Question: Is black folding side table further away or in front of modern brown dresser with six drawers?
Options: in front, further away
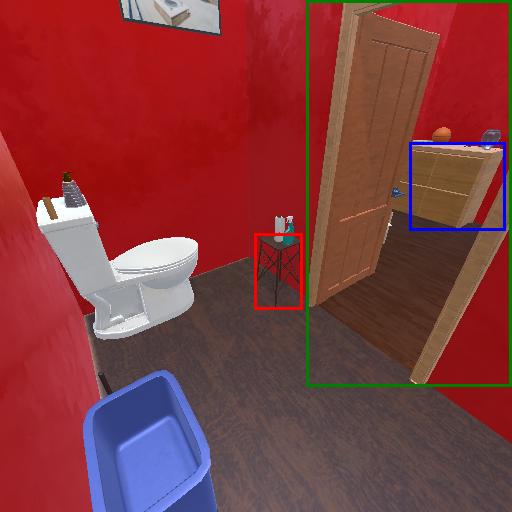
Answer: in front